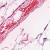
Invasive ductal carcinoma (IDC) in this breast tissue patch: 0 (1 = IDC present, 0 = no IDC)